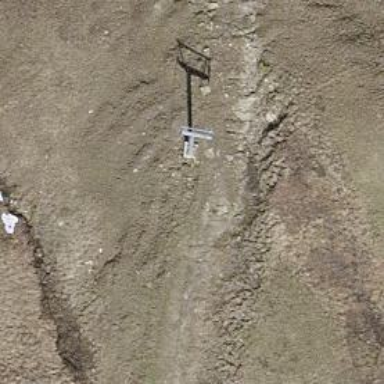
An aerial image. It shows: Pylon used for aerialway.